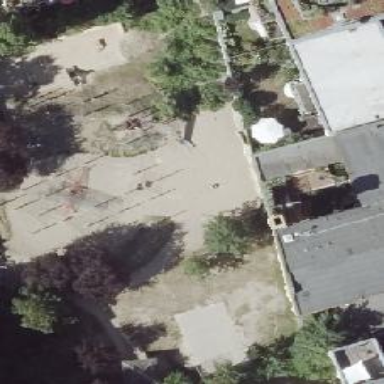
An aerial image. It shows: Playground featuring climbing wall.